Field crop: maize
Growth stage: 2
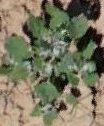
Species: chenopodium